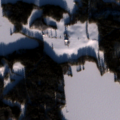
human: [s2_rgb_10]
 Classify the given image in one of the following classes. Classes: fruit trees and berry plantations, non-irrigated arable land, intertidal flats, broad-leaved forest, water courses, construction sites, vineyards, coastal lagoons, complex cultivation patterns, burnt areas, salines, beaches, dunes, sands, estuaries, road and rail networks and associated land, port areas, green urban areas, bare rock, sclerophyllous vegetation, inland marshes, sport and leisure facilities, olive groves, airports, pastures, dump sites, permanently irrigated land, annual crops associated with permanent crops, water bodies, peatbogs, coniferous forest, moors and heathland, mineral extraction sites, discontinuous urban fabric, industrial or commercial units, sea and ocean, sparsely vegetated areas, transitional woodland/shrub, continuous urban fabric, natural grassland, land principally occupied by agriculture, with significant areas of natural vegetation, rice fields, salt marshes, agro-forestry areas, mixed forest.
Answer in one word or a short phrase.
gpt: land principally occupied by agriculture, with significant areas of natural vegetation, coniferous forest, mixed forest, water bodies